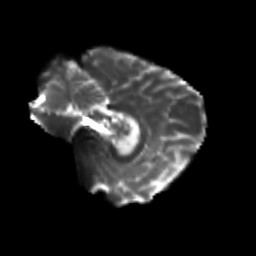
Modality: T2w
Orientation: sagittal
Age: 25
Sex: female
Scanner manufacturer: siemens
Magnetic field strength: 3 T
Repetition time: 3.5 s
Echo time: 0.104 s